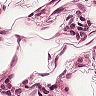
Metastatic tissue present: no